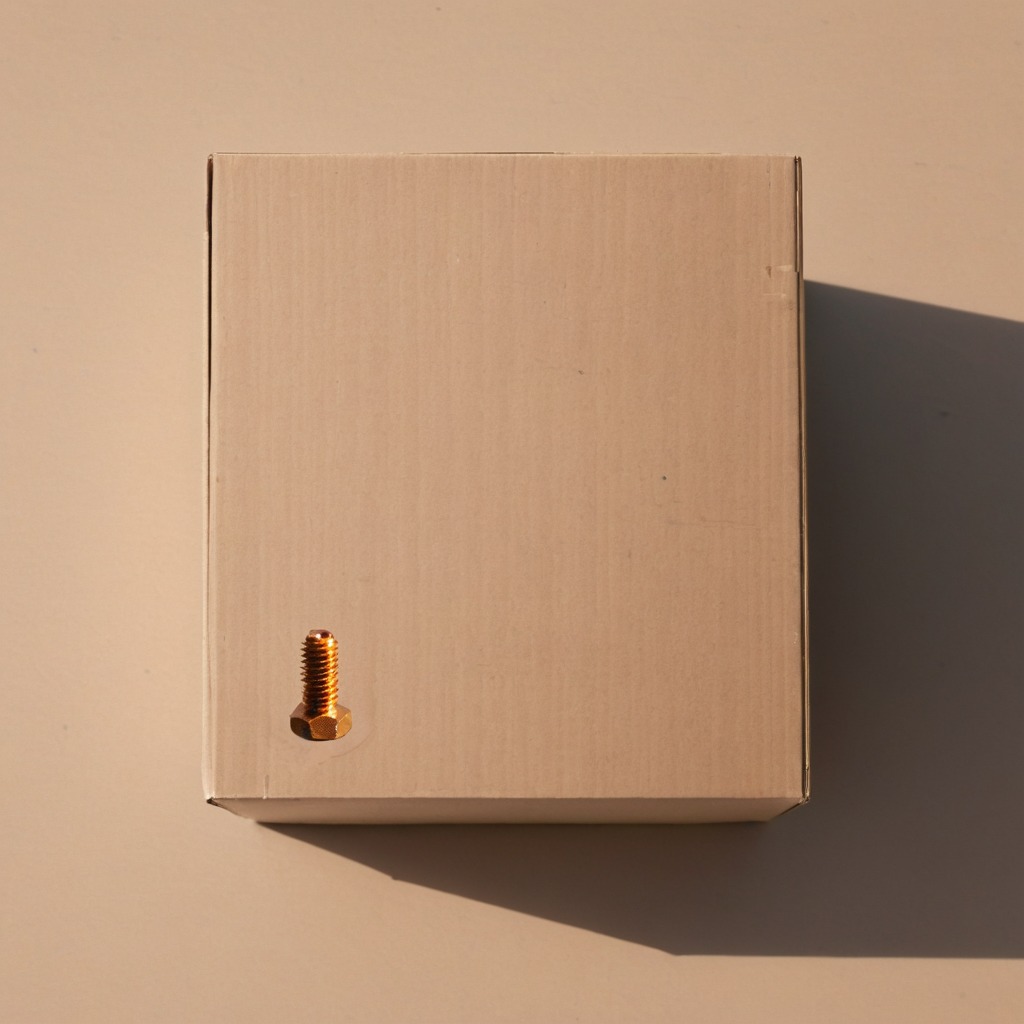
A metal screw is lying on the cardboard box surface in an outdoor workshop during daytime bright natural light soft shadows slightly creased but